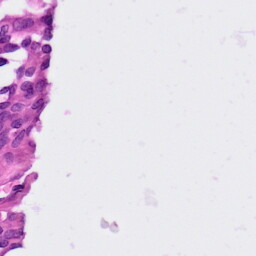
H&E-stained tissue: Ovarian